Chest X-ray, PA view. Patient: 52 years old, sex F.
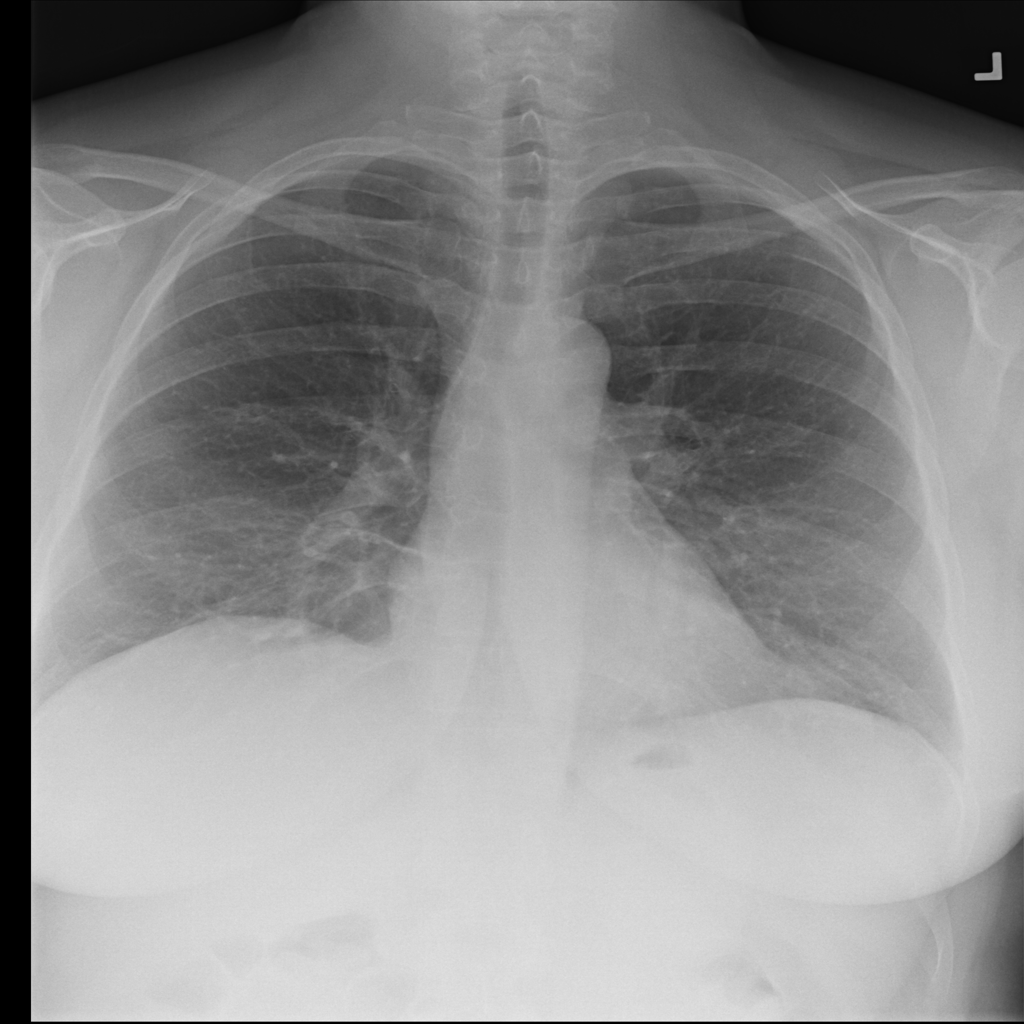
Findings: Atelectasis